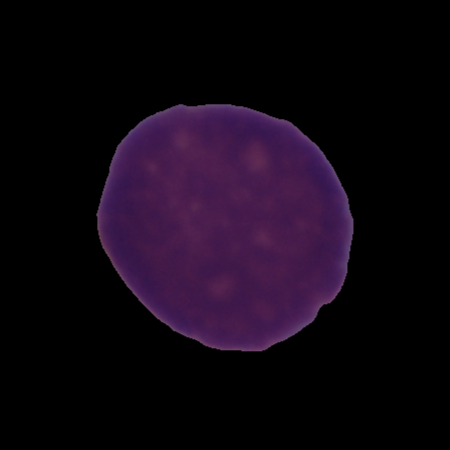
Label: healthy